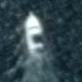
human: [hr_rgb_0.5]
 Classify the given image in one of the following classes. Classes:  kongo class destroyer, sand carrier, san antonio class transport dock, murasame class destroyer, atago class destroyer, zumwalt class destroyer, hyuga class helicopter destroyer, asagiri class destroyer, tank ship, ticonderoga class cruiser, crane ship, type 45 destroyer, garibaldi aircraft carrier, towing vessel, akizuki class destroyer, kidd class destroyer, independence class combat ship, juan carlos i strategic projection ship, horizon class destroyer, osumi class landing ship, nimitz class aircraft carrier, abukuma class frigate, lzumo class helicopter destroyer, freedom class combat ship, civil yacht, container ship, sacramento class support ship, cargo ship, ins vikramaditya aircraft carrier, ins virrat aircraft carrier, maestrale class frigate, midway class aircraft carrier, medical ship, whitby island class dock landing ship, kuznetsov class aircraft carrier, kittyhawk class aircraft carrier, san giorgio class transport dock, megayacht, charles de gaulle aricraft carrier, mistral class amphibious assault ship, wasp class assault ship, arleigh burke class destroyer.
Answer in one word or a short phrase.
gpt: Civil yacht